Field crop: tomato
Growth stage: 1
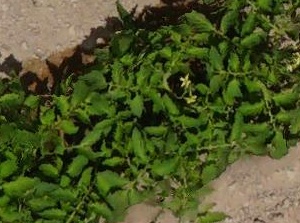
Species: tomato